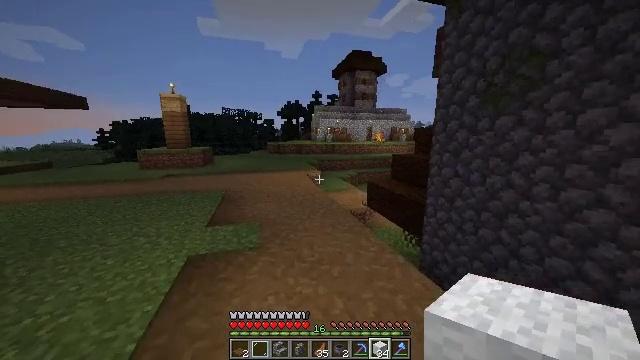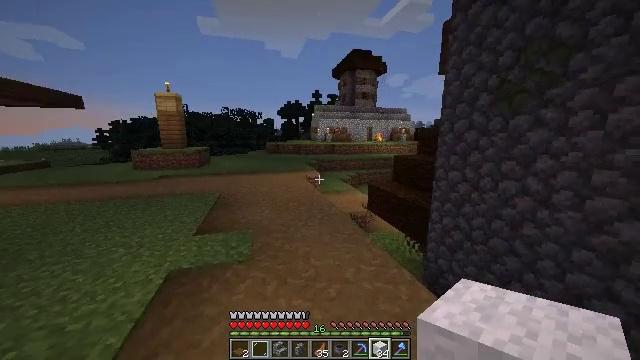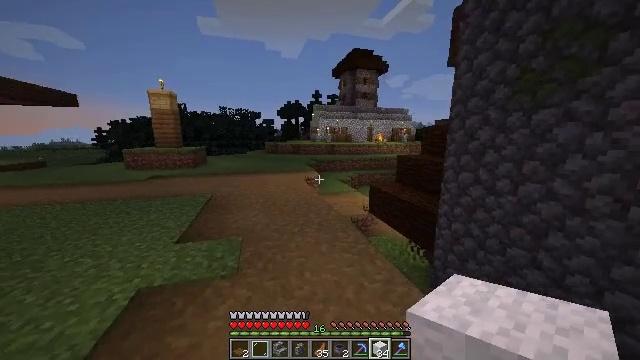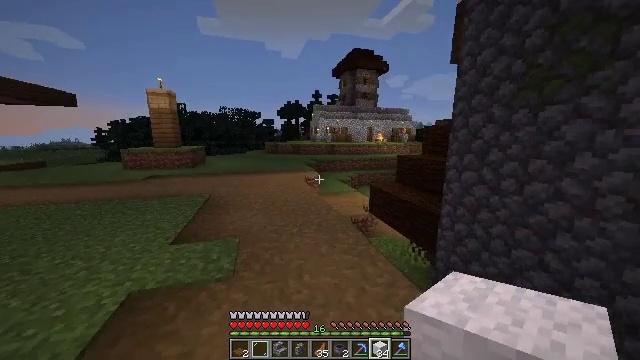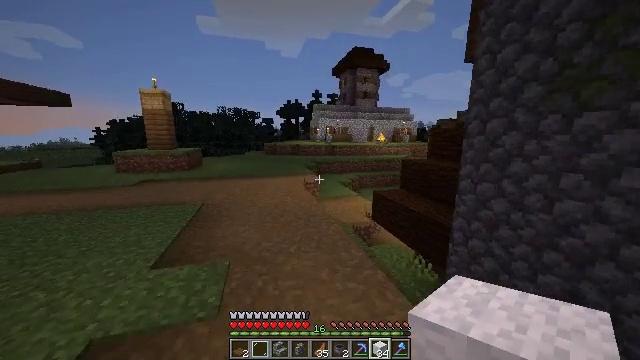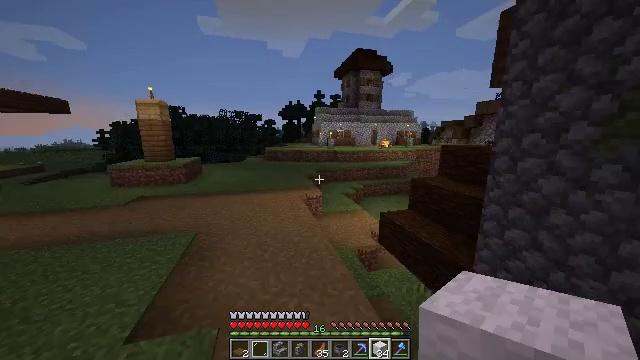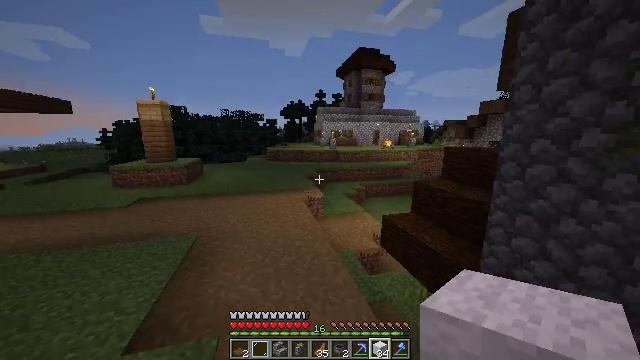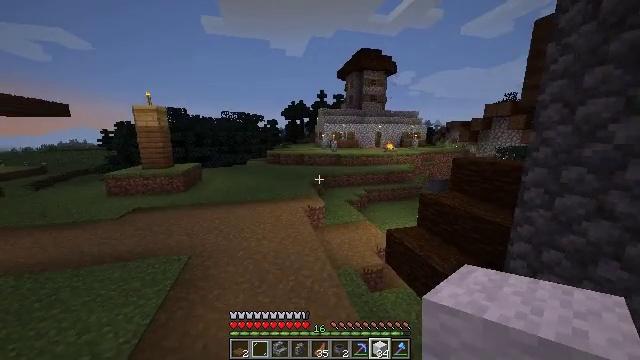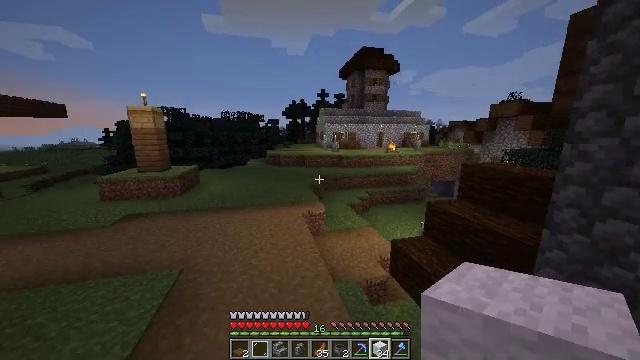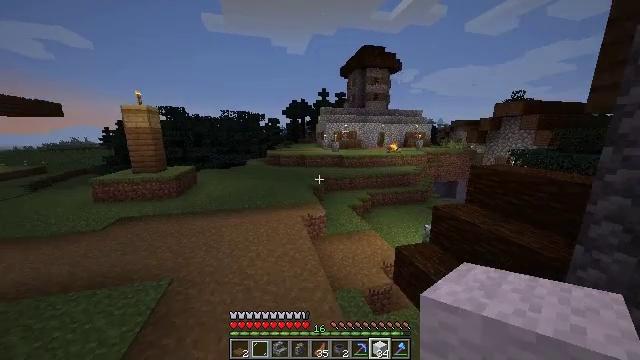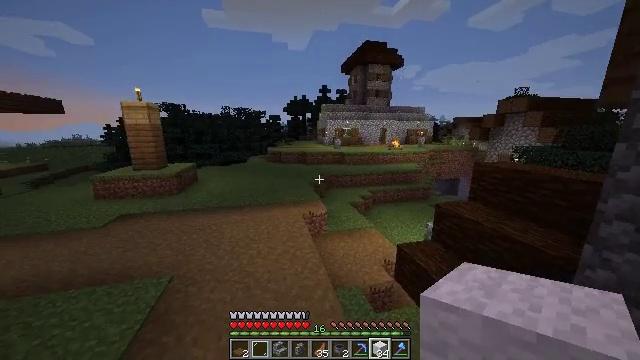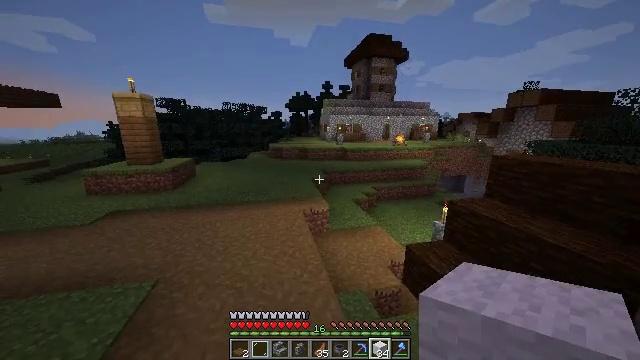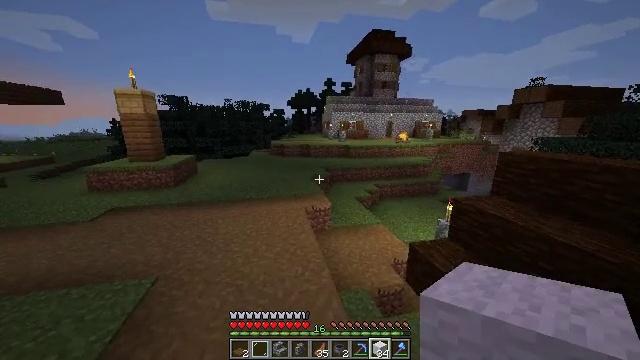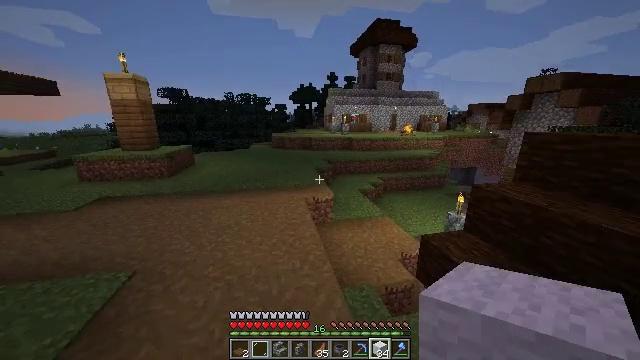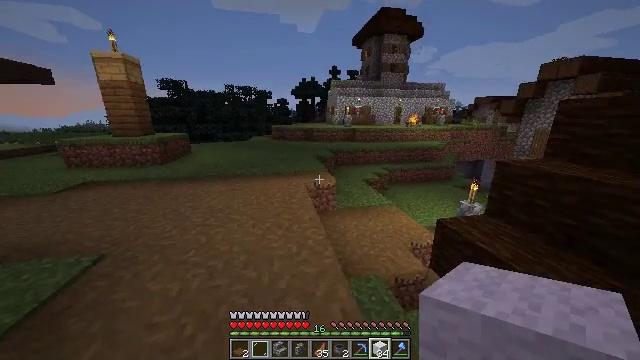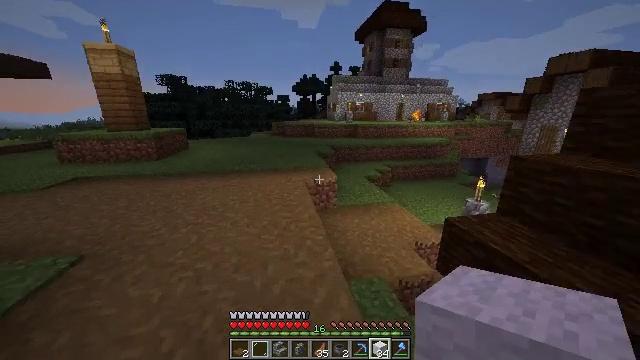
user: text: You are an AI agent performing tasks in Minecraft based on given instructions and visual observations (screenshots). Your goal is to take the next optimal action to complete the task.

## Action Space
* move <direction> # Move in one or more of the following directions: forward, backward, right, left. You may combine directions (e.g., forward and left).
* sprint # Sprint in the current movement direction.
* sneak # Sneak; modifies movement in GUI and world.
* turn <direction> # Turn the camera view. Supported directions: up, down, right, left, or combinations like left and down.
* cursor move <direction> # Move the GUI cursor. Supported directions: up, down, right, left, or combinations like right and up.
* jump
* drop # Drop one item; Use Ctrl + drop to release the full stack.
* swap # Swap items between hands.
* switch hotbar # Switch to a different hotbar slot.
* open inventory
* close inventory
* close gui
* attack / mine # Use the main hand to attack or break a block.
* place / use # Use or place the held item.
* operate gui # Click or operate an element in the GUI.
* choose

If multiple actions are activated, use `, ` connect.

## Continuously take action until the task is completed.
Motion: motion action
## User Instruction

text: Remove the blue bed from its location.
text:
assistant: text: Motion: move forward
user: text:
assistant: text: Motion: move forward
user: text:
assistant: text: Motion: move forward
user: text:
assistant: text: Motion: move forward, jump
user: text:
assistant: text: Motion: move forward, jump
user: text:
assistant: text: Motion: move forward, jump
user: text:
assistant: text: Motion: move forward, jump
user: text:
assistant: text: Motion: move forward, jump
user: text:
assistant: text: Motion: move forward, jump
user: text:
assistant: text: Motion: move forward, jump
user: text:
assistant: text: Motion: move forward, jump
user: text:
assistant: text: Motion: move forward, jump
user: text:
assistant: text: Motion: move forward, jump
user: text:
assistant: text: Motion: move forward, sprint, jump
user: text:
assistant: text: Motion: move forward, sprint, jump
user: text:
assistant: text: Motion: move forward, sprint, jump
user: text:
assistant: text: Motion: move forward, sprint, jump
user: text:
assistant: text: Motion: move forward, jump
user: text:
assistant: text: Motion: move forward, jump
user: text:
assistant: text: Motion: move forward, turn left and down, jump
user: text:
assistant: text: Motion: move forward, jump
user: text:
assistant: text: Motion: move forward, jump
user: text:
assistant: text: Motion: move forward, jump
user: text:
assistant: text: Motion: move forward, jump
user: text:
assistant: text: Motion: move forward, jump
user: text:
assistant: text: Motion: move forward, jump
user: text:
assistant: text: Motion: move forward, sprint, jump
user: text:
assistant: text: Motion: move forward, sprint, jump
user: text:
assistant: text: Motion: move forward, sprint, jump
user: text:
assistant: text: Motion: move forward, sprint, turn right, jump